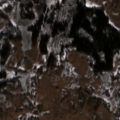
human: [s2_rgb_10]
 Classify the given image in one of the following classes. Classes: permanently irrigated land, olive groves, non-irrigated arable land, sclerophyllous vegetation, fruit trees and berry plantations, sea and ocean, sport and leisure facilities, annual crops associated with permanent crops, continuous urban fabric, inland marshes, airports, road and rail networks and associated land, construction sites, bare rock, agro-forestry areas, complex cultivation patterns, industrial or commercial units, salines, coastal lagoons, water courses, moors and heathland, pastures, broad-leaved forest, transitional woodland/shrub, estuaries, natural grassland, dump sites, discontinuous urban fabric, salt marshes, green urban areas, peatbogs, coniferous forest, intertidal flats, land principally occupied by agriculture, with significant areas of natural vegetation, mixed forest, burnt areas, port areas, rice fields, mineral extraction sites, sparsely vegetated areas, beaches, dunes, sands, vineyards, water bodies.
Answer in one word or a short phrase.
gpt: pastures, complex cultivation patterns, land principally occupied by agriculture, with significant areas of natural vegetation, broad-leaved forest, coniferous forest, mixed forest